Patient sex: M
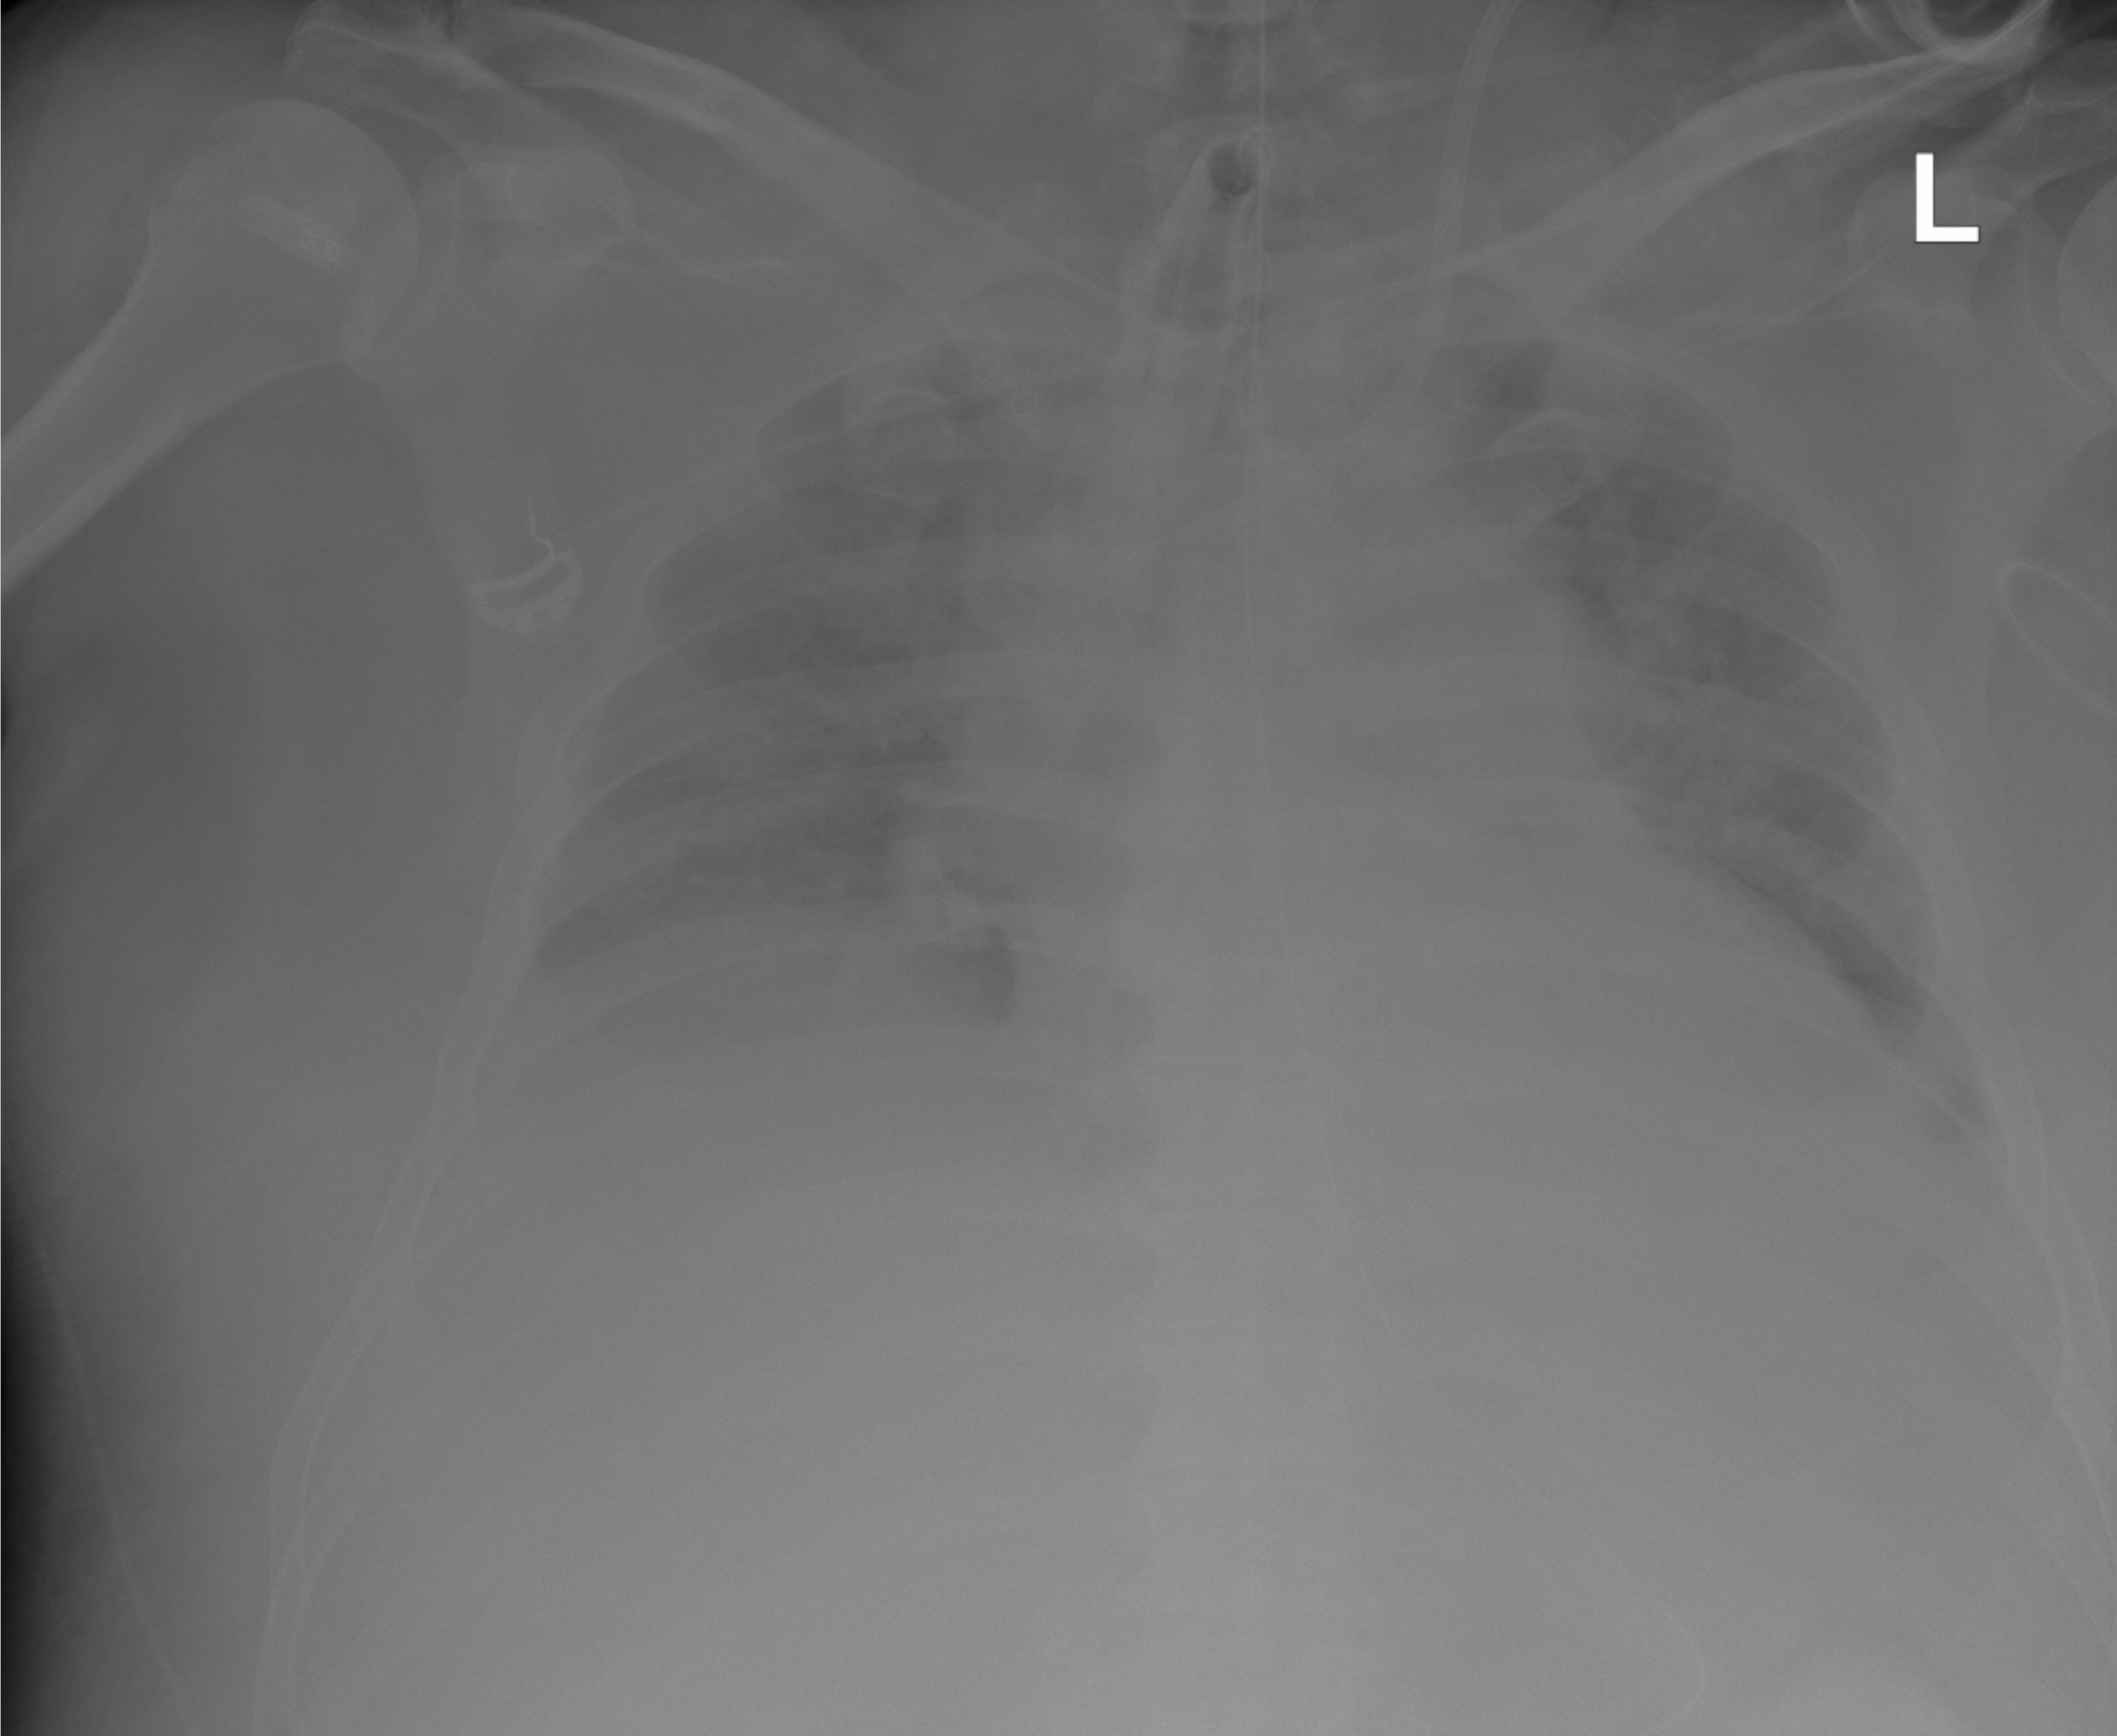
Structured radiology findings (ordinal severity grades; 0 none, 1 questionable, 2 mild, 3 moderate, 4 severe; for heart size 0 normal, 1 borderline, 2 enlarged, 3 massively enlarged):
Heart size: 2
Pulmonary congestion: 2
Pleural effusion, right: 2
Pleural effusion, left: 0
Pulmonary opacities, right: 2
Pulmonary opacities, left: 2
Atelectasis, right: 2
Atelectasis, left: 0